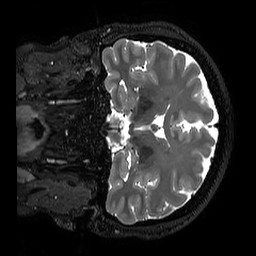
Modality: T2w
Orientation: coronal
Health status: ill
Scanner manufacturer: philips
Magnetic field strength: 3 T
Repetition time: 2.5 s
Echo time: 0.331 s